Field crop: tomato
Growth stage: 1
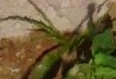
Species: cyperus